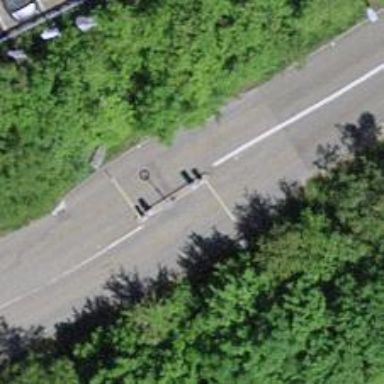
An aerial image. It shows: Lift gate barrier.